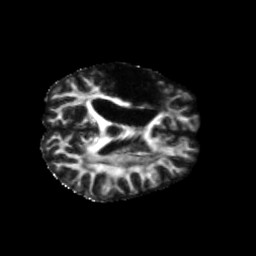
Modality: FA
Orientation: axial
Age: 56
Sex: female
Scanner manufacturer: siemens
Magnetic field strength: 3 T
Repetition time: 5.47 s
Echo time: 0.0854 s